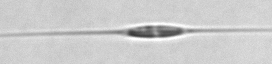
Label: Cylindrotheca